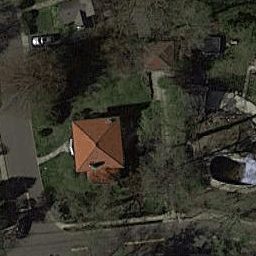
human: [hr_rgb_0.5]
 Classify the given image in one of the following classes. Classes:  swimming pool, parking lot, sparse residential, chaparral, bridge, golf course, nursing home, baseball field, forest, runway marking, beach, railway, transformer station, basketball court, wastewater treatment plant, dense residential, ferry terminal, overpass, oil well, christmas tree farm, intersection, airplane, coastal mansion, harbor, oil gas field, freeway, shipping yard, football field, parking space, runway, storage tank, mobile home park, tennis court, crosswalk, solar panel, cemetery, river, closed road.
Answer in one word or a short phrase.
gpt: sparse residential